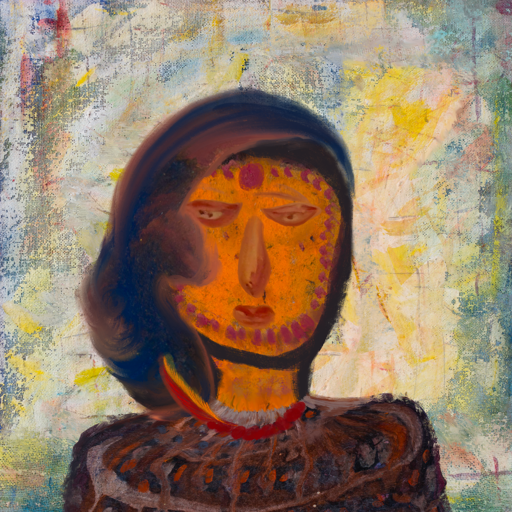
Background: Irani, Head And Neck Front: Doll, Face Front: Pious_Lady, Bust: Hypocrite, Hair Front: Mother_And_Son_Son, Head Accessory: Blank, Second Necklace: Blank, Necklace: Pipe, Baby: Blank